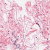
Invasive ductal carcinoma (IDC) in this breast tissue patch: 0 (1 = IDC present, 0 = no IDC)